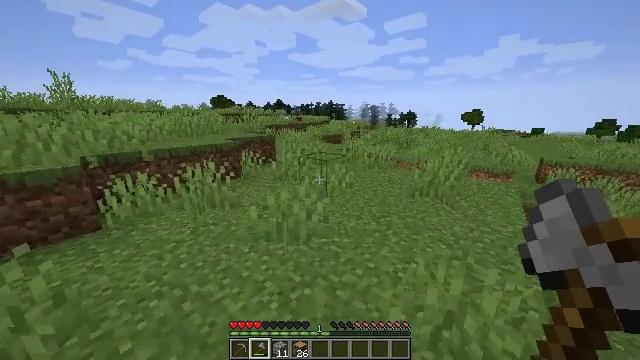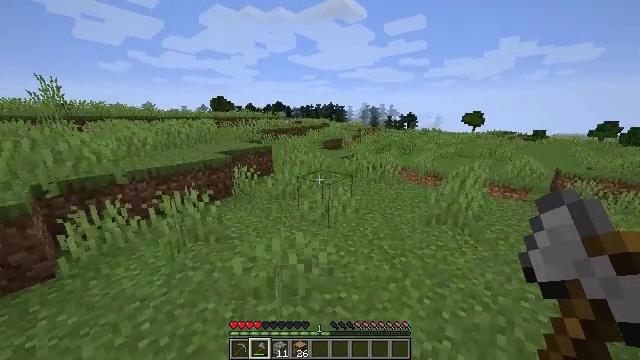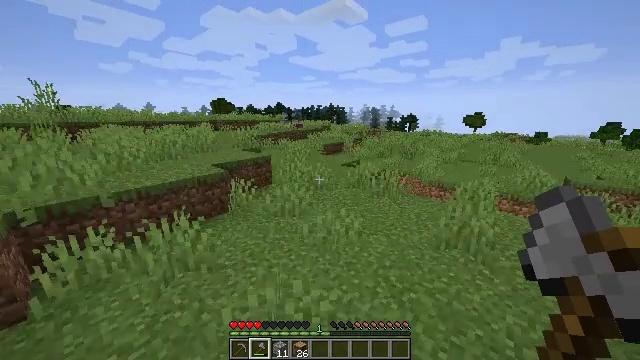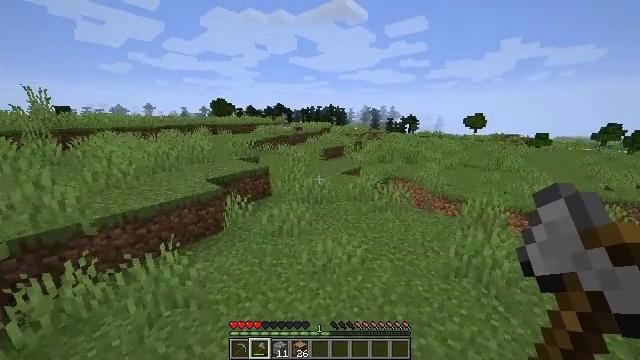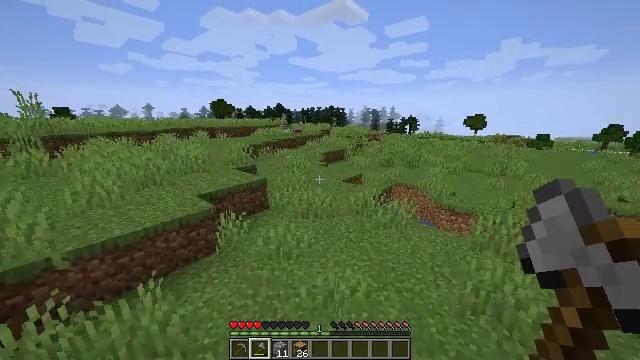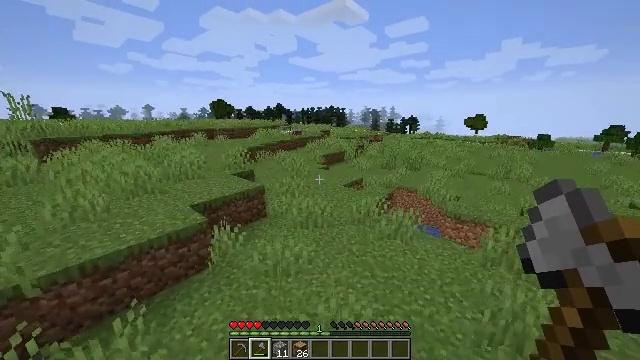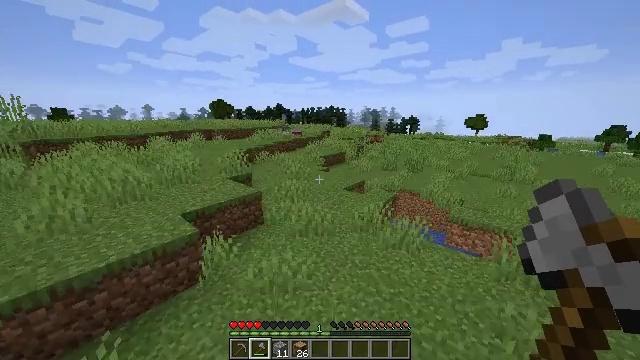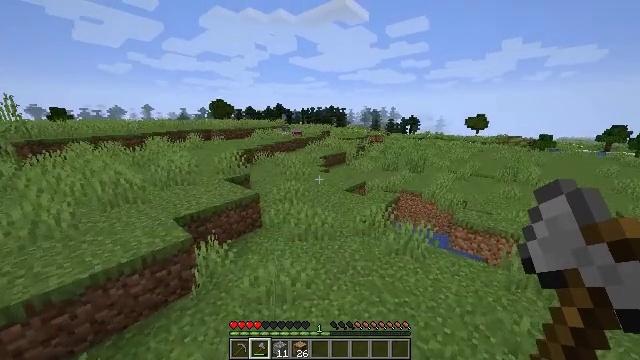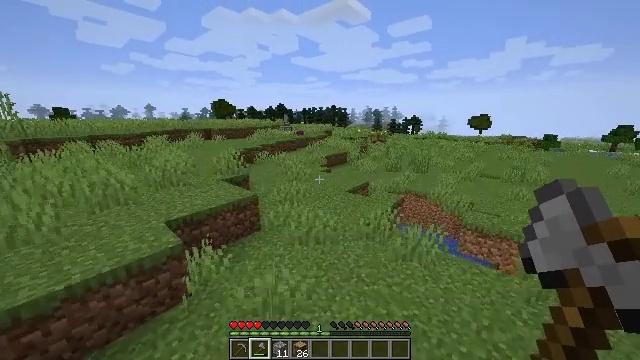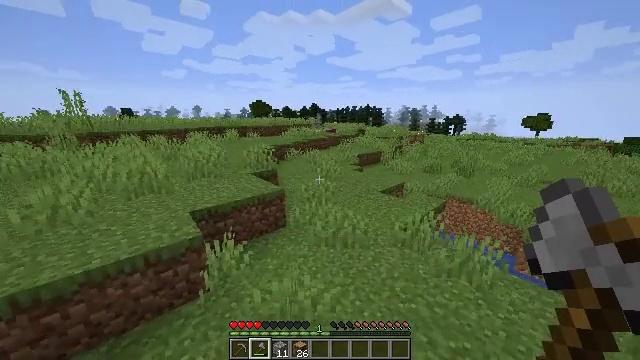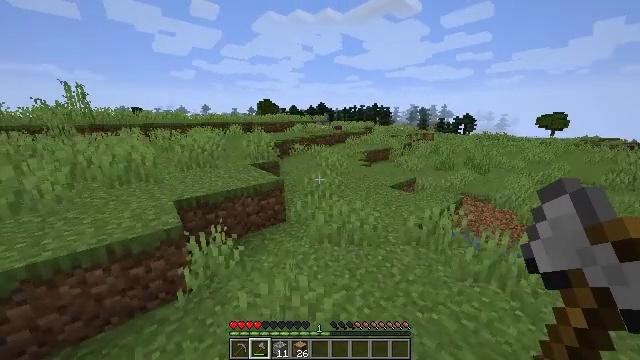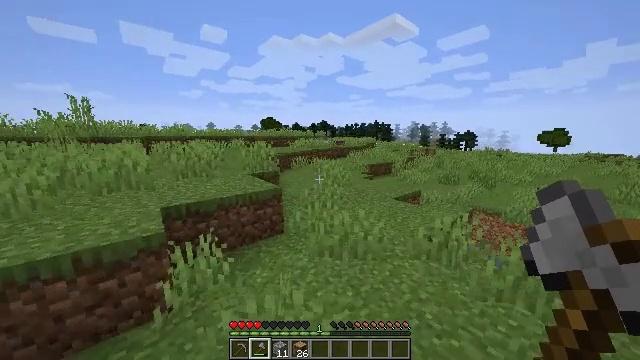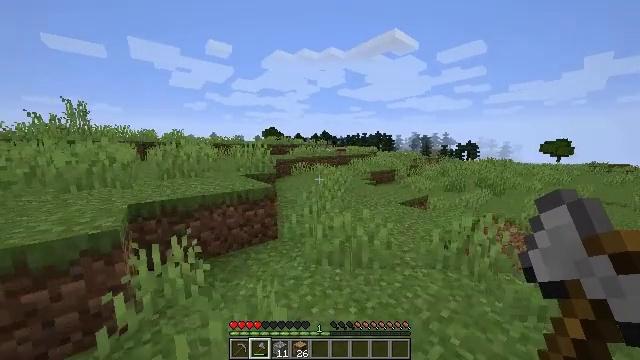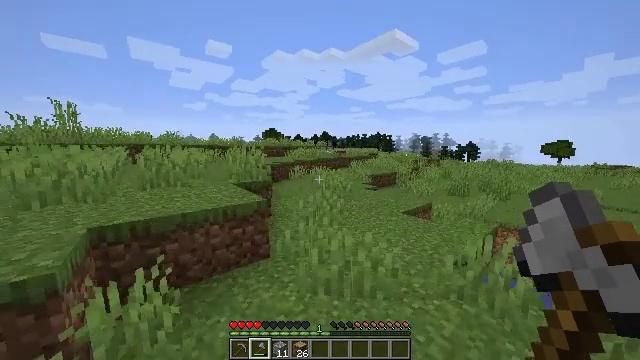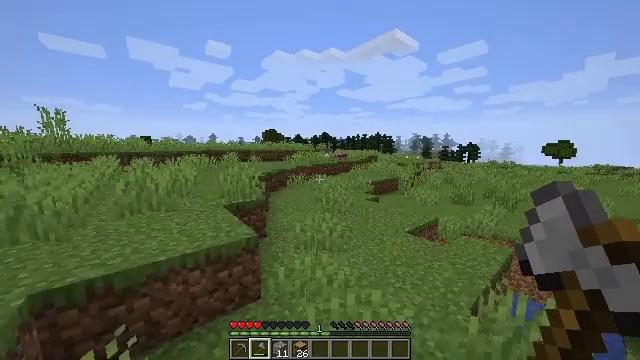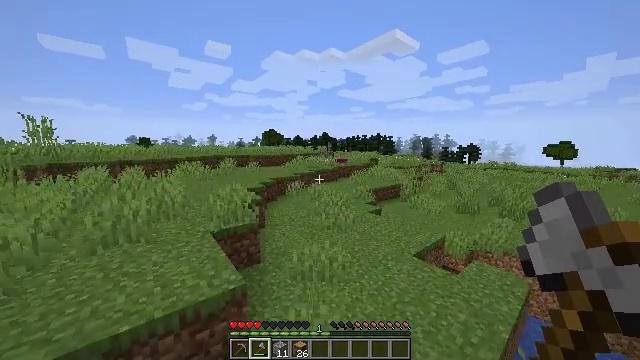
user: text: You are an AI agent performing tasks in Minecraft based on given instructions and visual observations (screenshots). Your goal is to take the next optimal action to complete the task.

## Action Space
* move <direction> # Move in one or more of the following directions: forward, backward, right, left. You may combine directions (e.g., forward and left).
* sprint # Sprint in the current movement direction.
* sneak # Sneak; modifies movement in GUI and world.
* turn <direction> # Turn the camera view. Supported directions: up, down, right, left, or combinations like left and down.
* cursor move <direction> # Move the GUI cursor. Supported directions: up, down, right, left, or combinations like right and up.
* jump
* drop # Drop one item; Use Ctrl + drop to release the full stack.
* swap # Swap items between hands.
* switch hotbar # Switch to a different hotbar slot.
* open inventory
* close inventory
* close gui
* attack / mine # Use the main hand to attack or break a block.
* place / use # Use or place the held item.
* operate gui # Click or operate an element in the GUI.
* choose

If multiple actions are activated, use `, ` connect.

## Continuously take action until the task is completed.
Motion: motion action
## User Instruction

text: Use the furnace to make cooked mutton.
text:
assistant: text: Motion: move forward, sprint, jump
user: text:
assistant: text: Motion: move forward, sprint, jump
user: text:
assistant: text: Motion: move forward, sprint, jump
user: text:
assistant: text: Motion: move forward, sprint, jump
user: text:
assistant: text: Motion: move forward, sprint, jump
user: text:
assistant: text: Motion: move forward, sprint, jump
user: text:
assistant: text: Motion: move forward, sprint, jump
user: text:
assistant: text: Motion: move forward, sprint, jump
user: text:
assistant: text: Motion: move forward, sprint, turn left, jump
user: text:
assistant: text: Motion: move forward, sprint, turn left, jump
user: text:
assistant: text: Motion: move forward, sprint, turn up, jump
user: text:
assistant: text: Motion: move forward, sprint, turn up, jump
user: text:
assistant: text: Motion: move forward, sprint, jump
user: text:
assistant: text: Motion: move forward, sprint, jump
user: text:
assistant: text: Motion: move forward, sprint, jump
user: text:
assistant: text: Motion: move forward, sprint, jump
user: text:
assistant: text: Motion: move forward, sprint, jump
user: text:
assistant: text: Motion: move forward, sprint, jump
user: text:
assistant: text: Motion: move forward, sprint, jump
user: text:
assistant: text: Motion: move forward, sprint, turn down, jump
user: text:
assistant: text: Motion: move forward, sprint, jump
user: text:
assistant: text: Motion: move forward, sprint, turn down, jump
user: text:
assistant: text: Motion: move forward, sprint, jump
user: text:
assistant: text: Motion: move forward, sprint, turn down, jump
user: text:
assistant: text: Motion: move forward, sprint, turn right, jump
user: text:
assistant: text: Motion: move forward, sprint, turn right, jump
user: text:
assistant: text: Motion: move forward, sprint, jump
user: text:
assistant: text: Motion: move forward, sprint, jump
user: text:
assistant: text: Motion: move forward, sprint, jump
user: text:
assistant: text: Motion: move forward, sprint, jump